I will show an image sequence of human cooking. I have annotated the images with numbered circles. Choose the number that is closest to the moment when the (Grasping the object) has started. You are a five-time world champion in this game. Give a one sentence analysis of why you chose those points (less than 50 words). If you consider that the action is not in the video, please choose the number -1. Provide your answer at the end in a json file of this format: {"points": []}
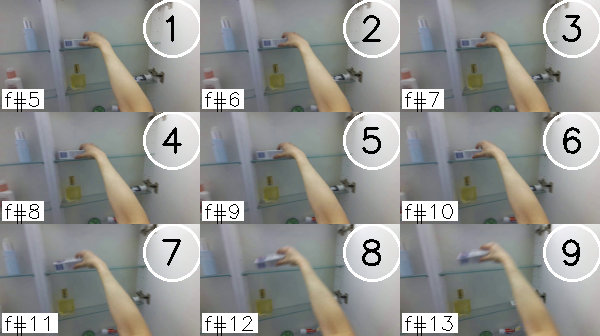
Frame 1 shows the clearest moment of hand-object contact.
{"points": [1]}